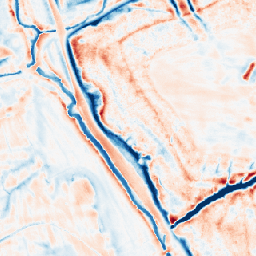
Category: edge_preserving
Decomposition family: bilateral
Decomposition parameters: d: 21
sigma_color: 75
sigma_space: 25
Upsampling method: nearest
Upsampling parameters: scale: 8
Upsampling scale: 8